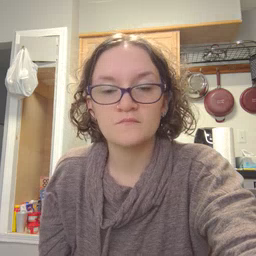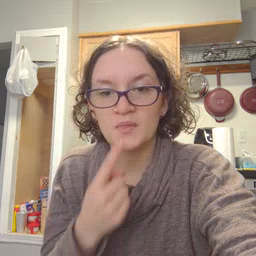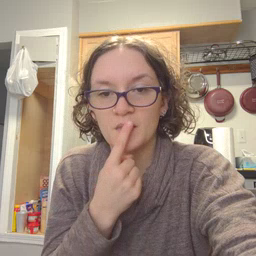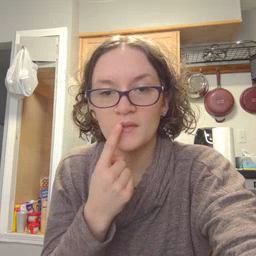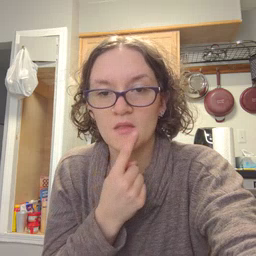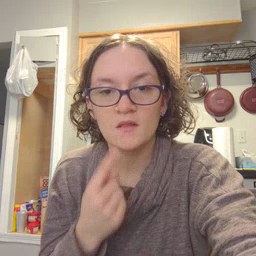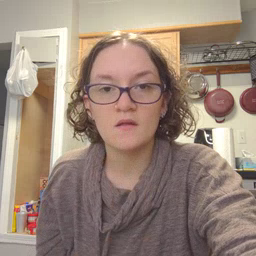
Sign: lips